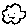
Label: cloud